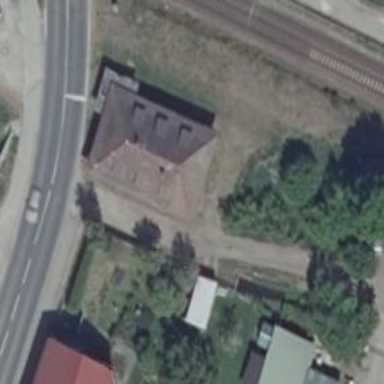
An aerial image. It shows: Train station building with hipped roof.